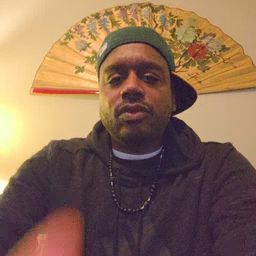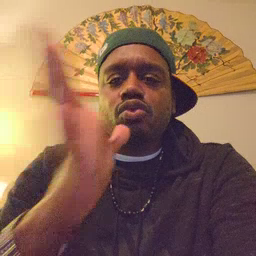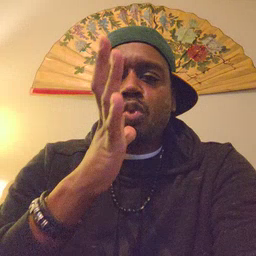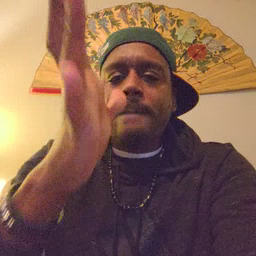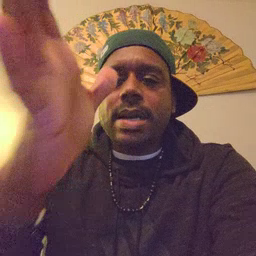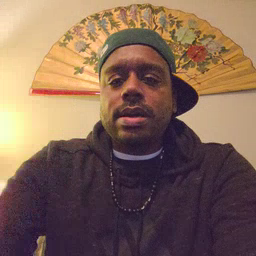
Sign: grandma